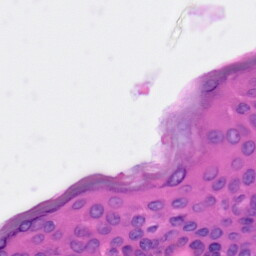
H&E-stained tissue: Skin